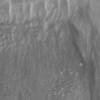
Label: not_dusty